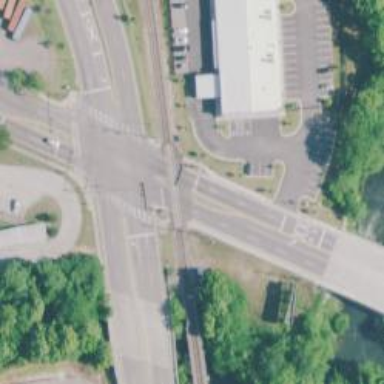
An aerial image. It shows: Railway crossing.